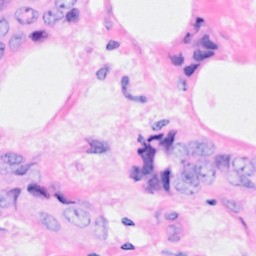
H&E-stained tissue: Breast